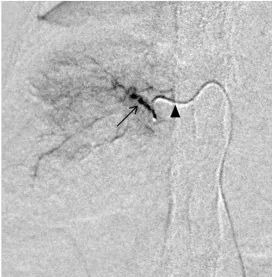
Fluoroscopic images obtained during the transcatheter arterial embolization (TAE) procedure. (B) Angiography of the nutritional vessels (arrows). Arrowhead indicates the 1.7-Fr microcatheter.
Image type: radiology (x_ray)